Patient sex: F
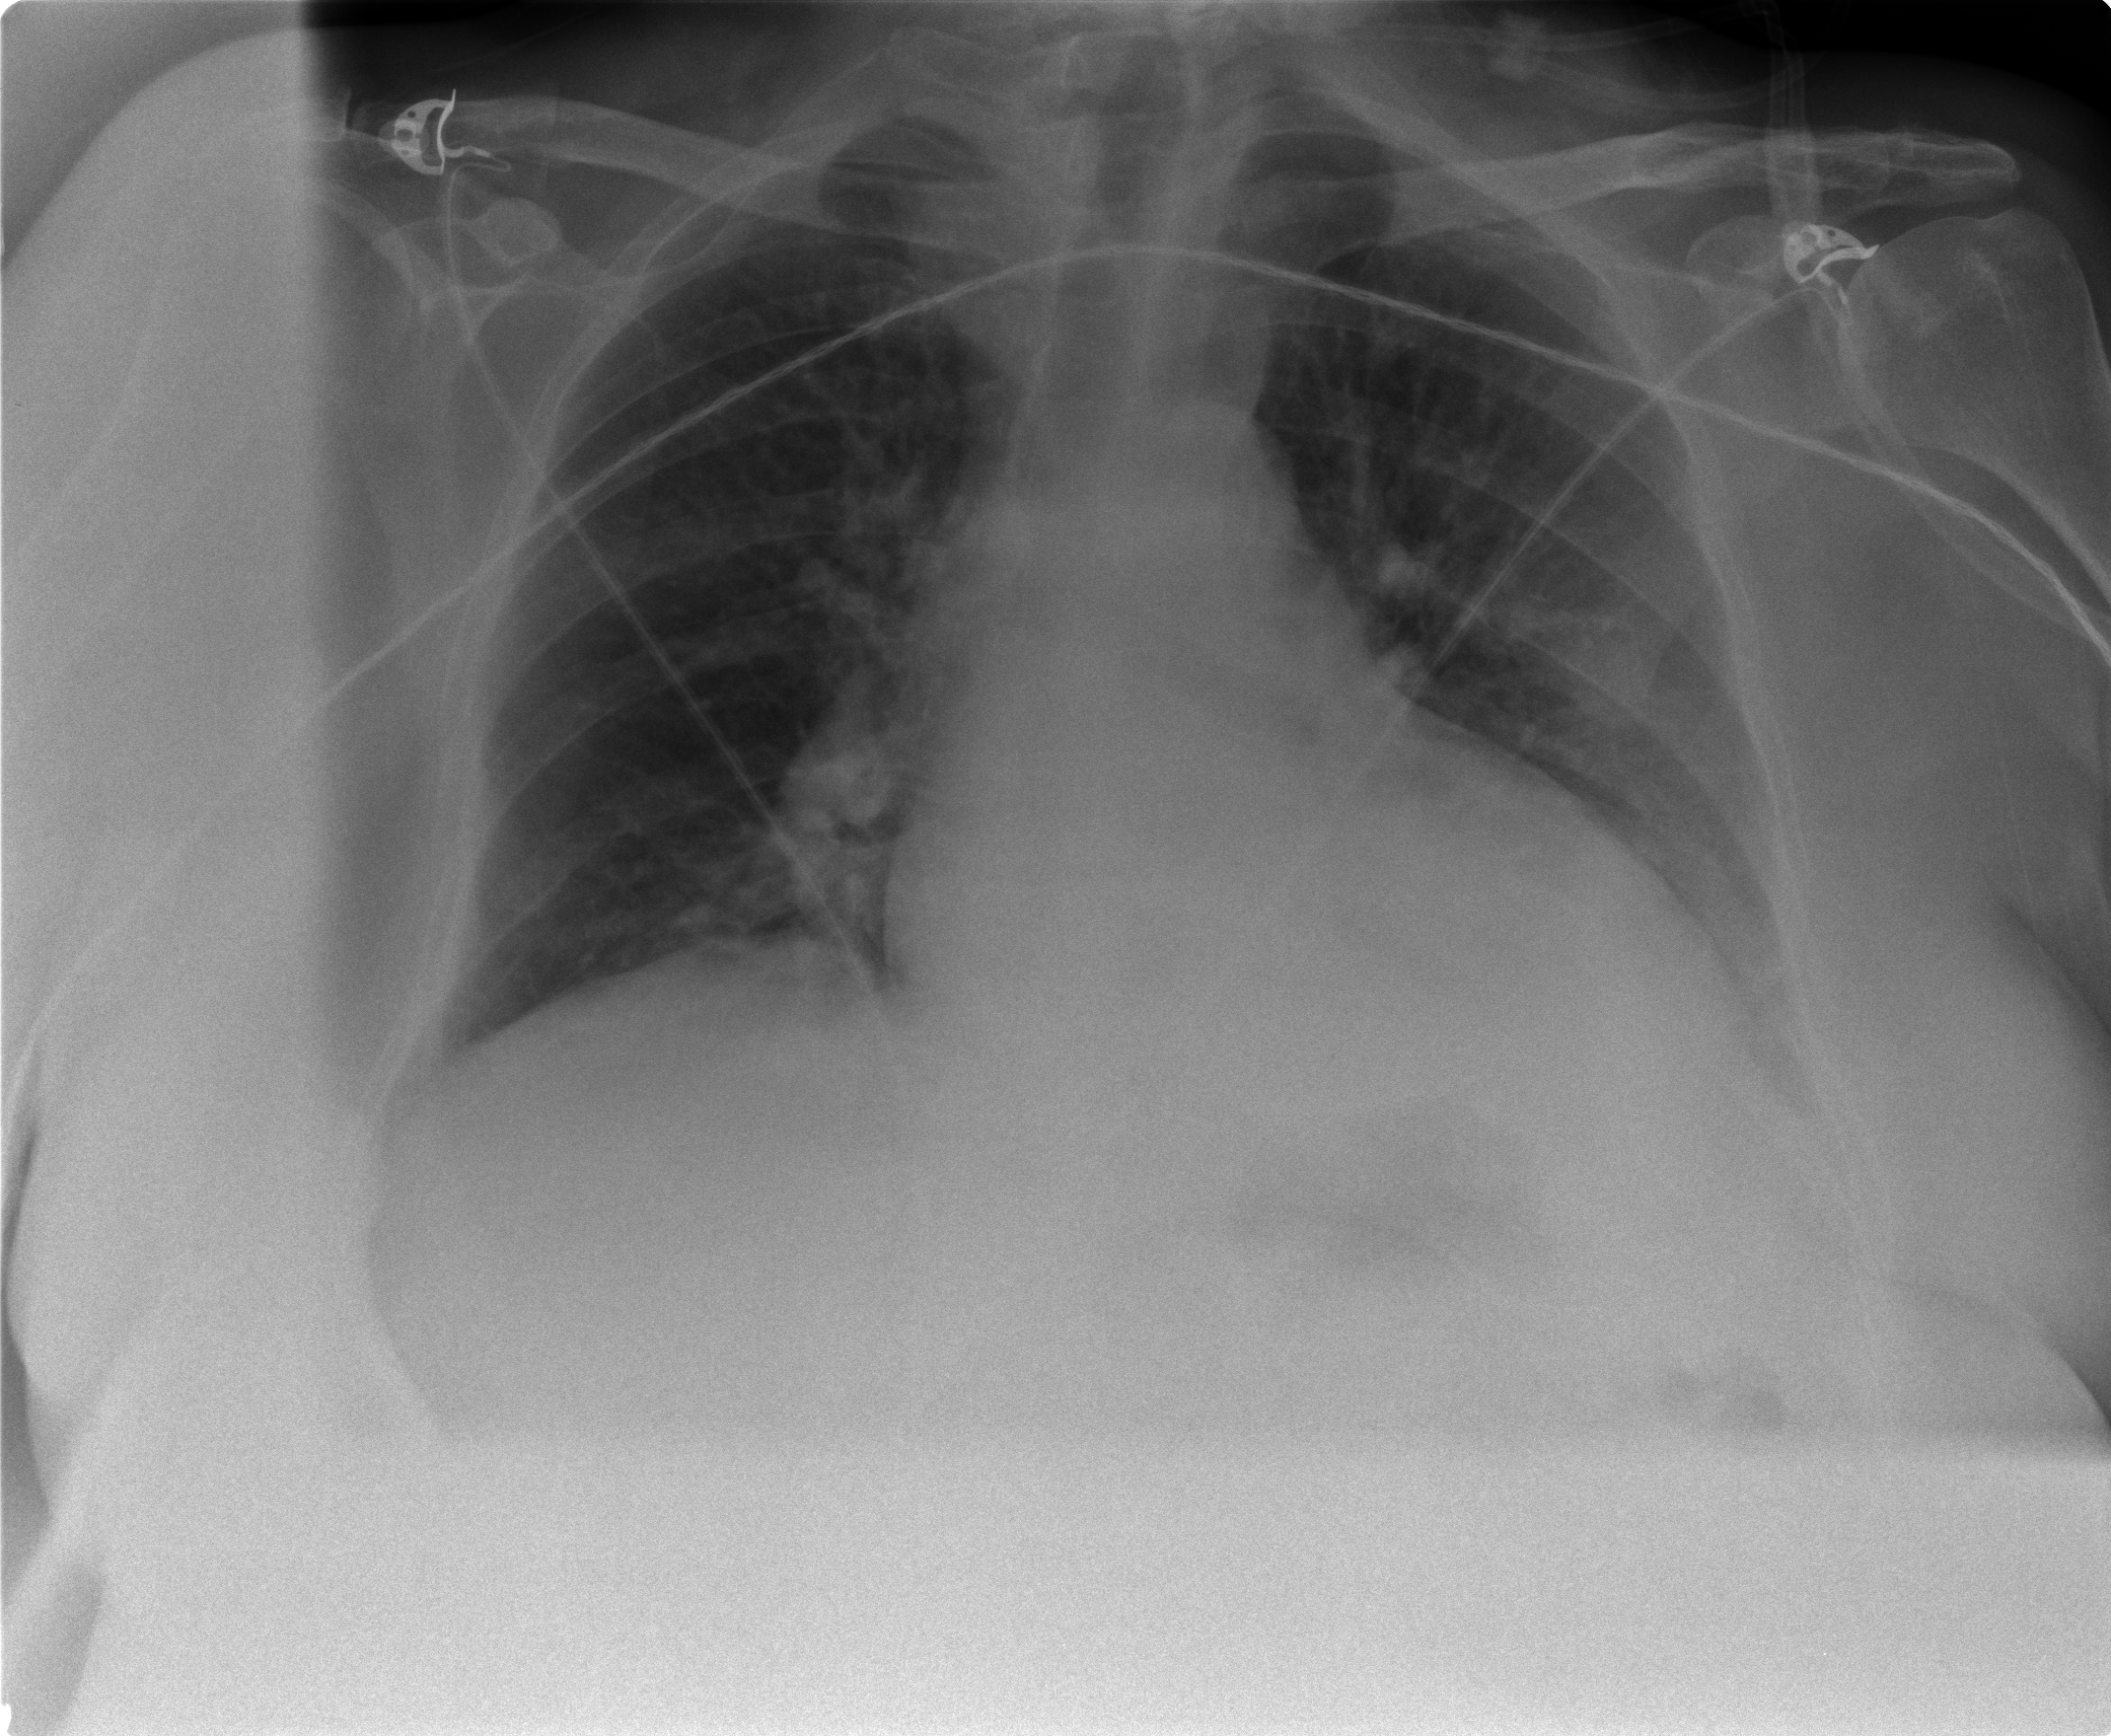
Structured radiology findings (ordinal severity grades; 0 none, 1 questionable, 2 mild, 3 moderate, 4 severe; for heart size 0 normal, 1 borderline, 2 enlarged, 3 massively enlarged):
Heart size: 2
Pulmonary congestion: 2
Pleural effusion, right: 0
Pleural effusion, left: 2
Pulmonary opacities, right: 0
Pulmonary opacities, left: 0
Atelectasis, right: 0
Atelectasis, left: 2